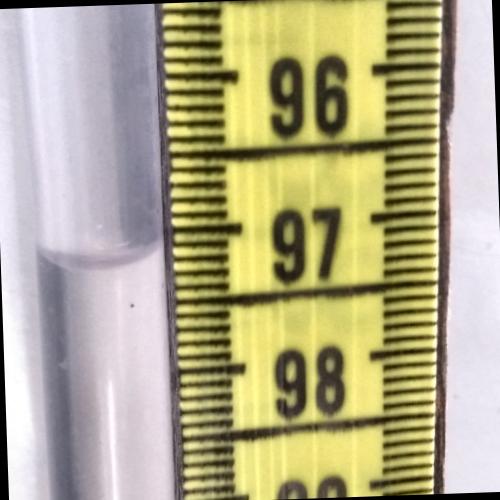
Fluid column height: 97.2 cm